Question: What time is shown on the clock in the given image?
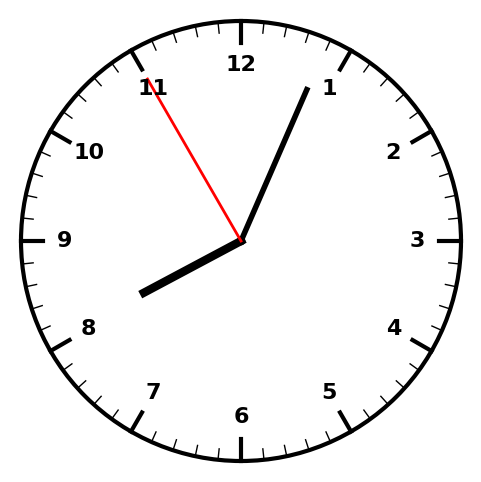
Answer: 08:03:55